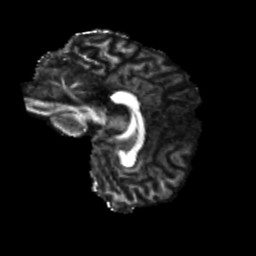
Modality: FA
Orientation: sagittal
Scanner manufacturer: siemens
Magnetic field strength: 3 T
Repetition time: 4 s
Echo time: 0.0594 s